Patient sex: M
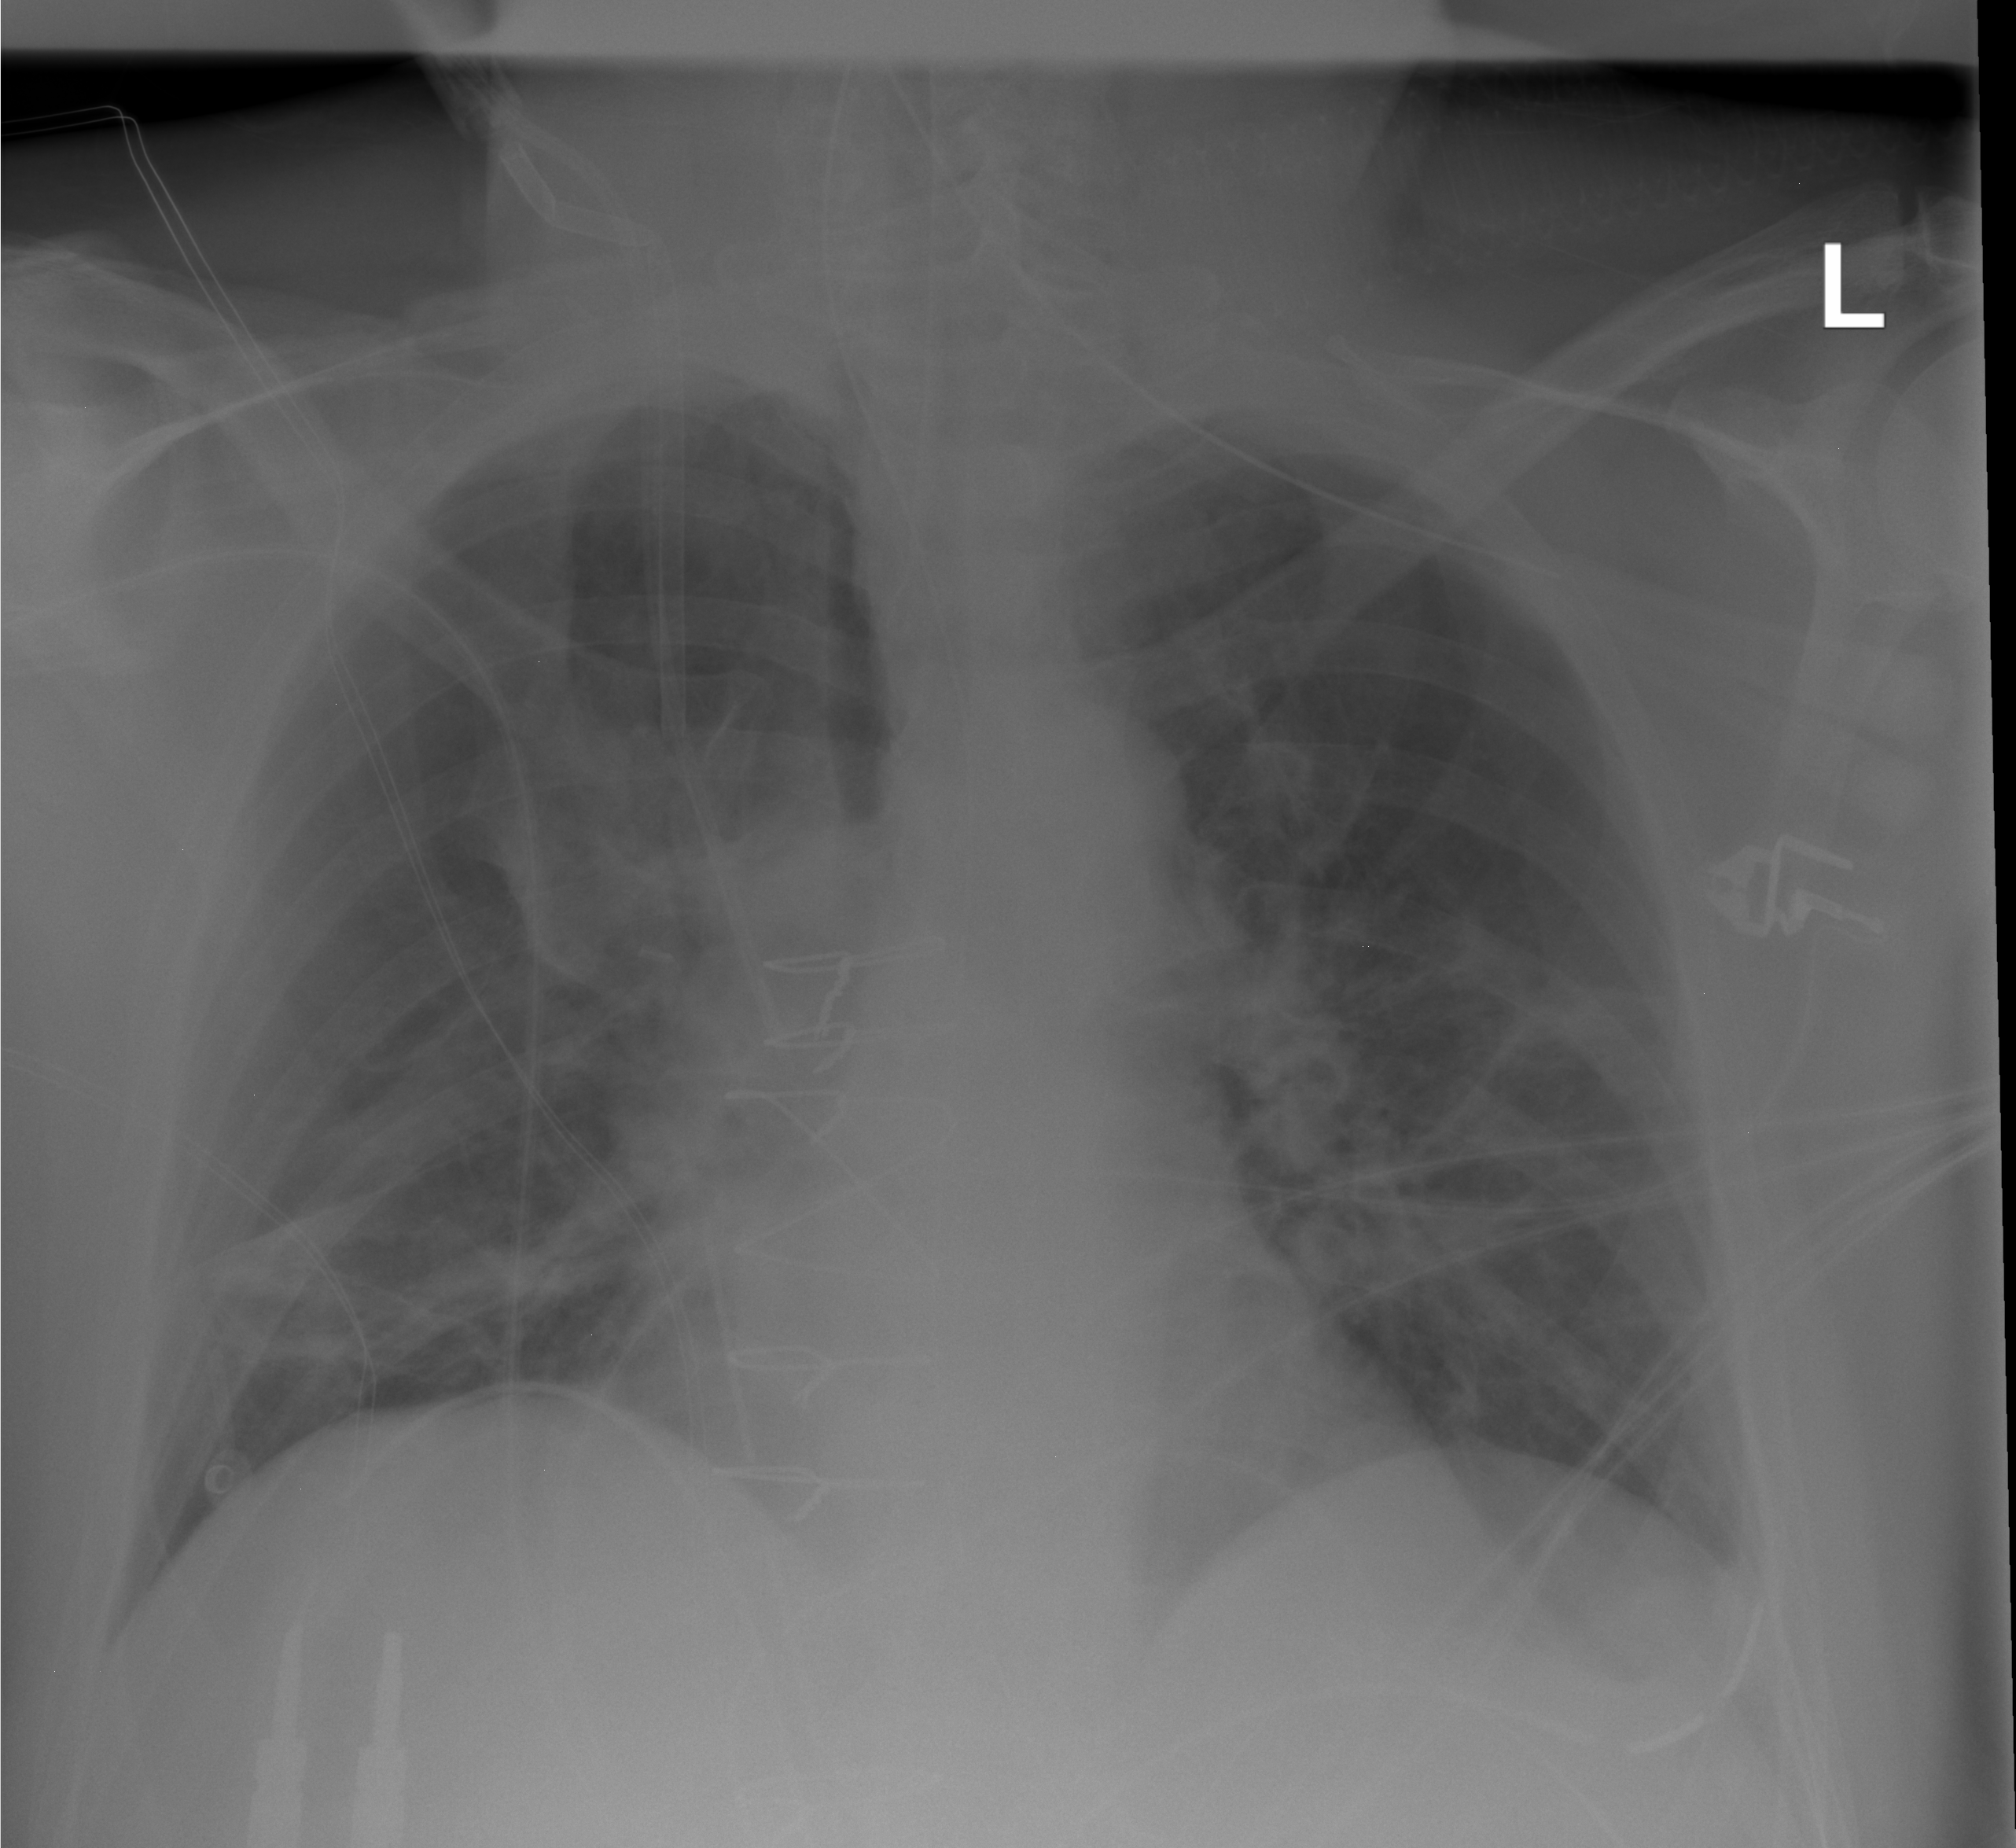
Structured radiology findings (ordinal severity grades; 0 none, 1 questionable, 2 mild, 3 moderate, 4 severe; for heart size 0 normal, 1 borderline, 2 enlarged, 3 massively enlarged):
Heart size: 0
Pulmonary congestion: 2
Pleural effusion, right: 0
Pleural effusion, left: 0
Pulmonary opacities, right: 0
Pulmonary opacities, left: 2
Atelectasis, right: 3
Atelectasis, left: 2